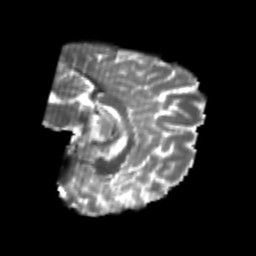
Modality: T2w
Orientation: sagittal
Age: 22
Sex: female
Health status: healthy
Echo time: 0.074 s